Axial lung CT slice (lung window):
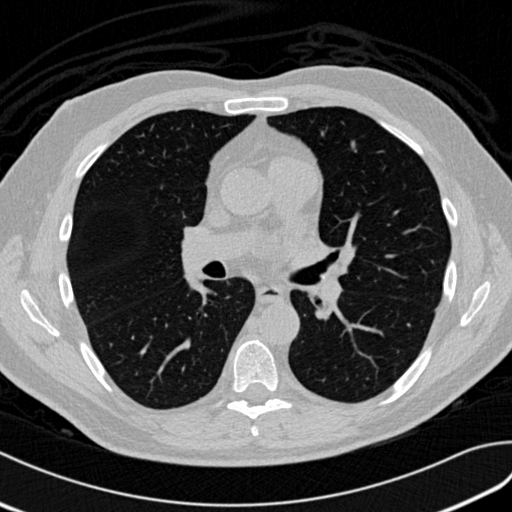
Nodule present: no